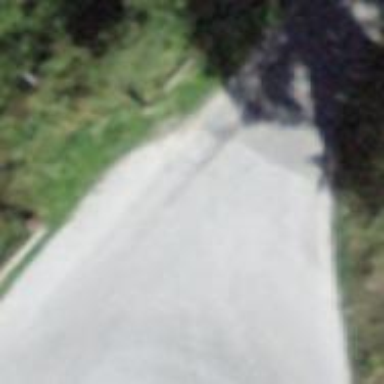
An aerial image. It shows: Unclassified road with asphalt surface.